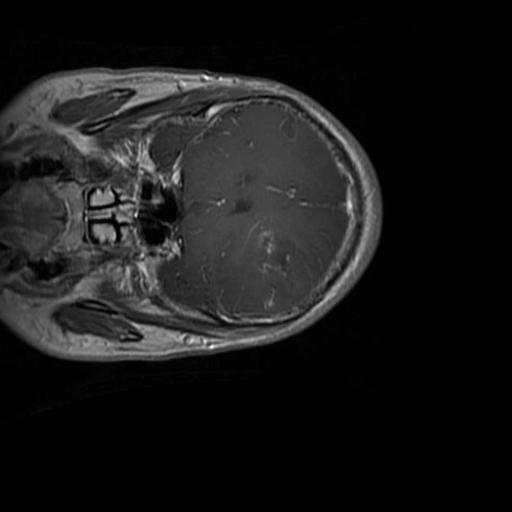
Label: brain_glioma